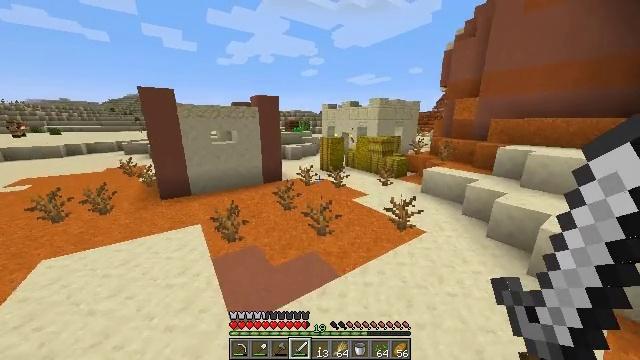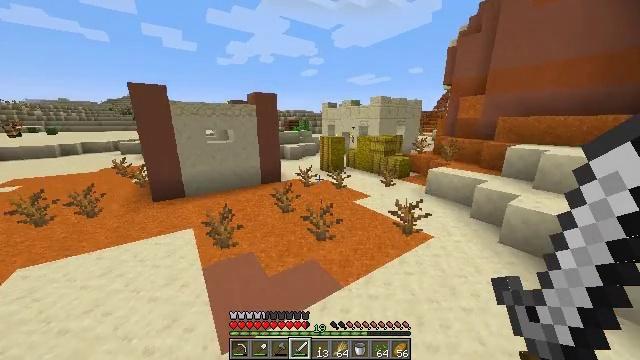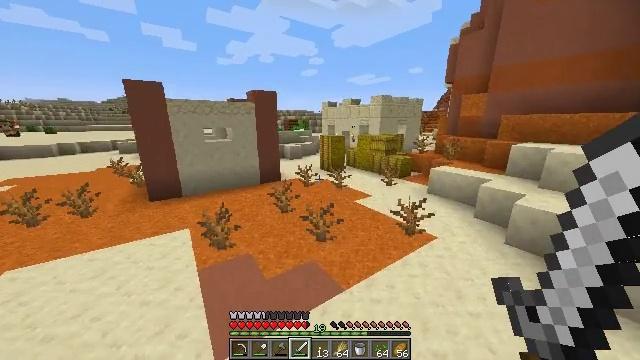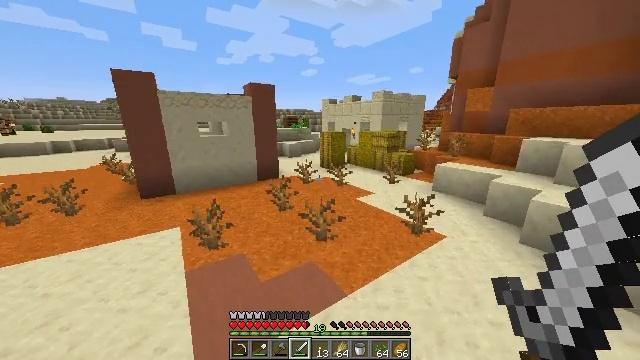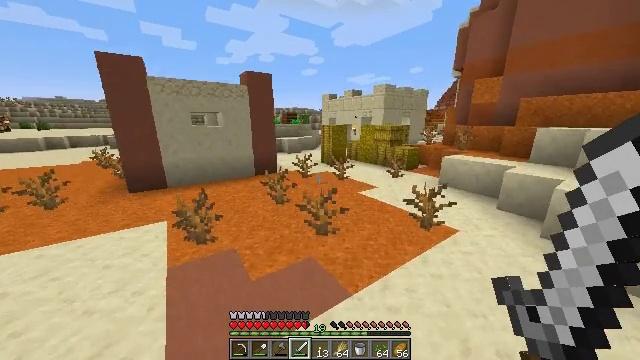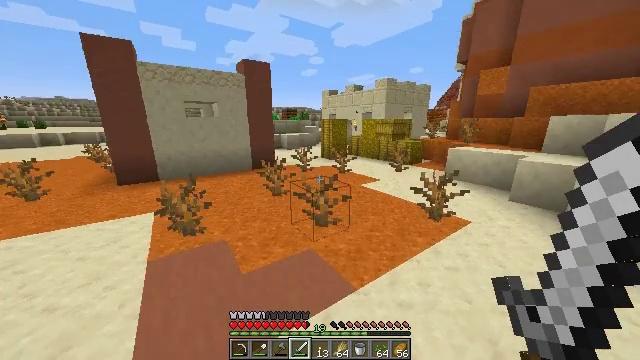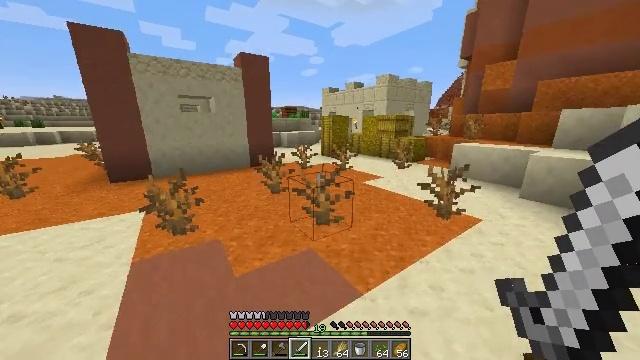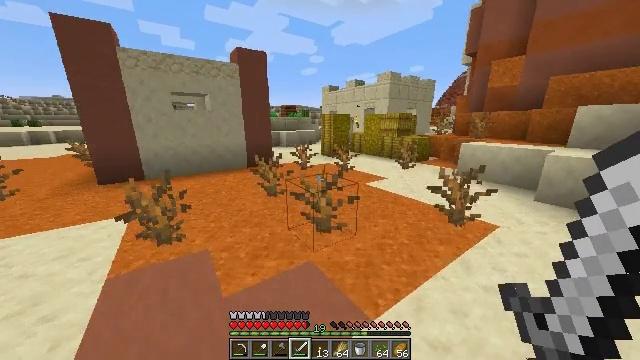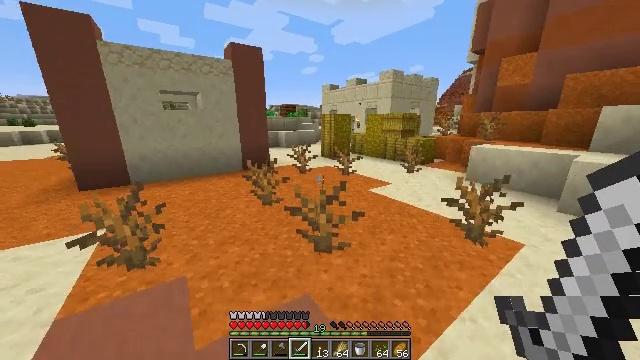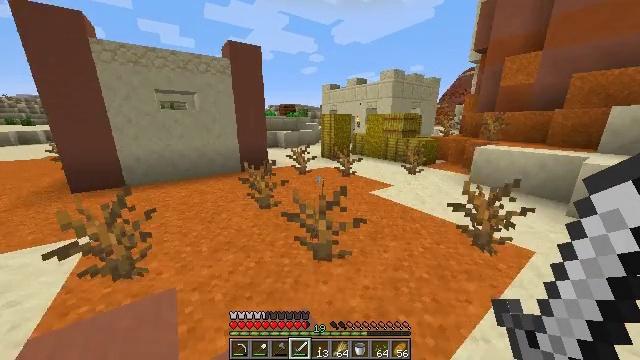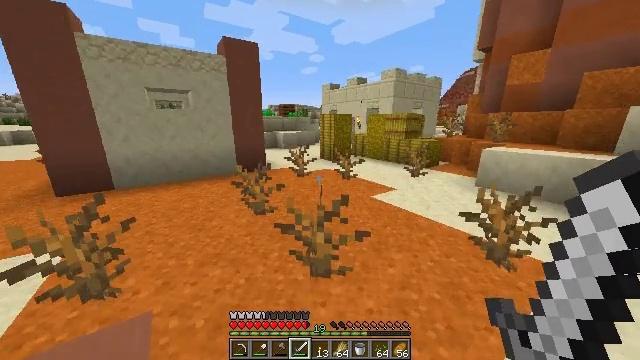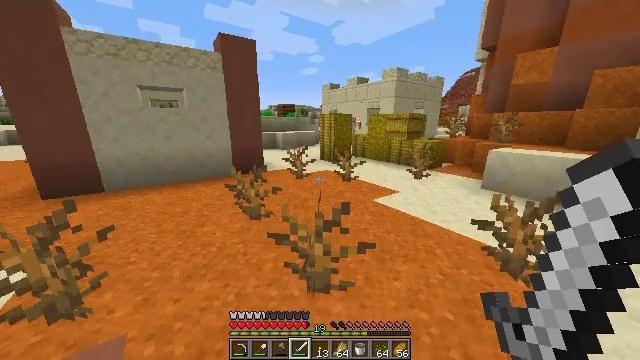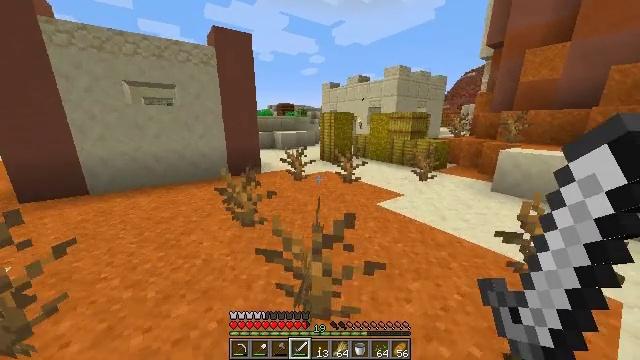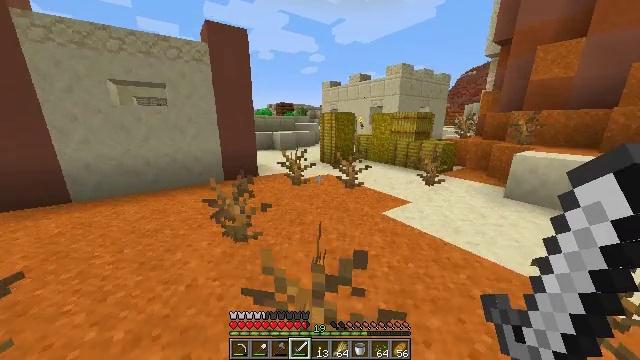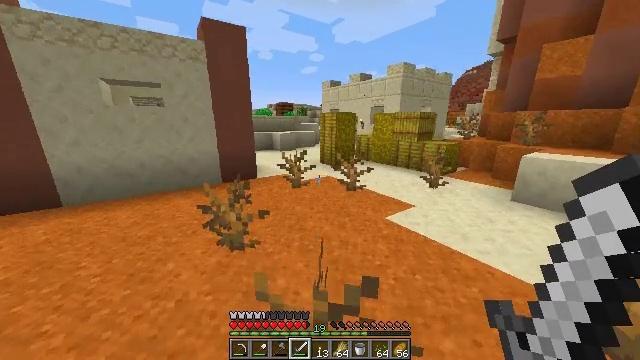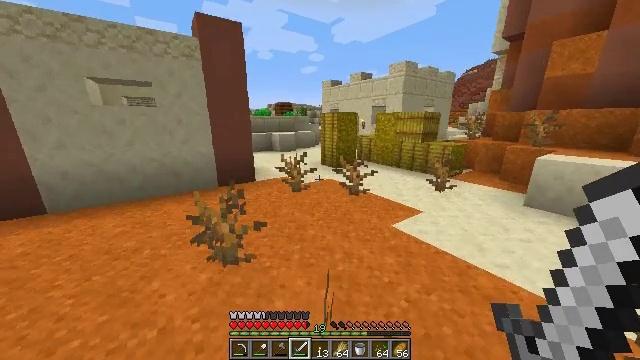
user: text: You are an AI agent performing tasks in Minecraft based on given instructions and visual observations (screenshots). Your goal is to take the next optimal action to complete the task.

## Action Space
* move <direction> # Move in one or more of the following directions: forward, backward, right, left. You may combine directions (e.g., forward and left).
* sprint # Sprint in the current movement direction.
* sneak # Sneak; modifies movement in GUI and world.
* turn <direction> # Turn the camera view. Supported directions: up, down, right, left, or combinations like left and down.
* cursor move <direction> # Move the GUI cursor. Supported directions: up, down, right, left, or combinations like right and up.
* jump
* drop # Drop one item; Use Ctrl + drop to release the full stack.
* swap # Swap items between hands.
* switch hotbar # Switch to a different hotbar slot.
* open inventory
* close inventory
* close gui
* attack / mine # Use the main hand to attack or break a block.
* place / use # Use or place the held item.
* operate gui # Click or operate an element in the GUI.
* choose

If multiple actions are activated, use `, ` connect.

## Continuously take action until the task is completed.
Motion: motion action
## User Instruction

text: drop lime bed
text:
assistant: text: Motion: move forward, sprint, attack / mine
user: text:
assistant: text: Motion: move forward, sprint, attack / mine
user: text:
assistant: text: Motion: move forward, sprint, attack / mine
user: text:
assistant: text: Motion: move forward, sprint, attack / mine
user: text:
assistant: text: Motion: move forward, sprint, attack / mine
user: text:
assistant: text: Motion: move forward, sprint, attack / mine
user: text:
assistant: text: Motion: move forward, sprint, attack / mine
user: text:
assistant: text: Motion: move forward, sprint, attack / mine
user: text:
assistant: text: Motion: move forward, sprint, attack / mine
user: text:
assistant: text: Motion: move forward, sprint, attack / mine
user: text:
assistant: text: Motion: move forward, sprint, attack / mine
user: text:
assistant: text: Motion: move forward, sprint, attack / mine
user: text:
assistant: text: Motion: move forward, sprint, attack / mine
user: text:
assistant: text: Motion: move forward, sprint, attack / mine
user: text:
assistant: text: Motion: move forward, sprint, attack / mine
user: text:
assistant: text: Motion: move forward, sprint, attack / mine
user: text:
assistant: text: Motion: move forward, sprint, attack / mine
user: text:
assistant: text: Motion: move forward, sprint, attack / mine
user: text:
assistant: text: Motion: move forward, sprint, attack / mine
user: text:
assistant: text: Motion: move forward, sprint, attack / mine
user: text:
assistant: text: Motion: move forward, sprint, attack / mine
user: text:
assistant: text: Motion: move forward, sprint, attack / mine
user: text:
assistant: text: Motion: move forward, sprint, attack / mine
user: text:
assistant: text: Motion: move forward, sprint, attack / mine
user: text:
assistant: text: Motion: move forward, sprint, attack / mine
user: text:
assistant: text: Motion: move forward, sprint, attack / mine
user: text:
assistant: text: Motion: move forward, sprint, attack / mine
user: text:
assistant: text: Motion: move forward, sprint, attack / mine
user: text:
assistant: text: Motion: move forward, sprint, attack / mine
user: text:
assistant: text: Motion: move forward, sprint, turn left, attack / mine